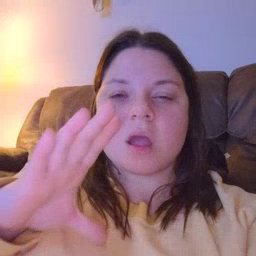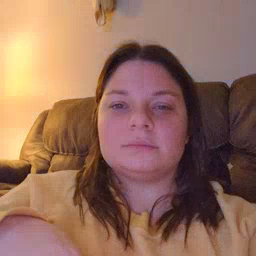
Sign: fine